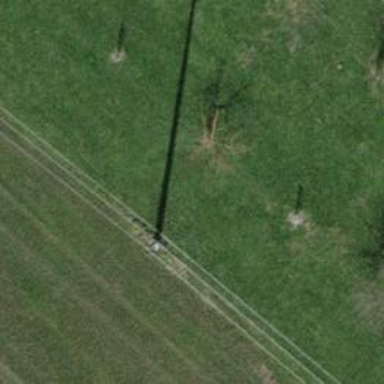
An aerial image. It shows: Minor power line with 3 cables.